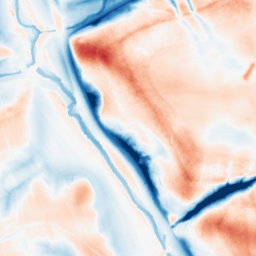
Category: edge_preserving
Decomposition family: guided
Decomposition parameters: radius: 16
eps: 1
Upsampling method: bilinear
Upsampling parameters: scale: 8
Upsampling scale: 8